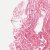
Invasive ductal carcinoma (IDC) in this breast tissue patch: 0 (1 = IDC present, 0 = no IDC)